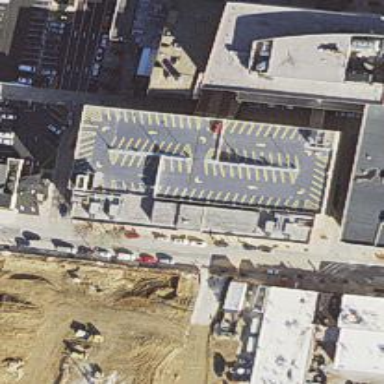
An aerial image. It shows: Multi-storey parking garage with concrete surface. It is classified as amenity for parking.